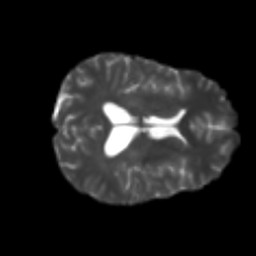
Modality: T2w
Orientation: axial
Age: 26
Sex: male
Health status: healthy
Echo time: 0.074 s